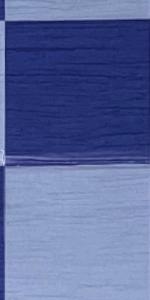
Label: Empty